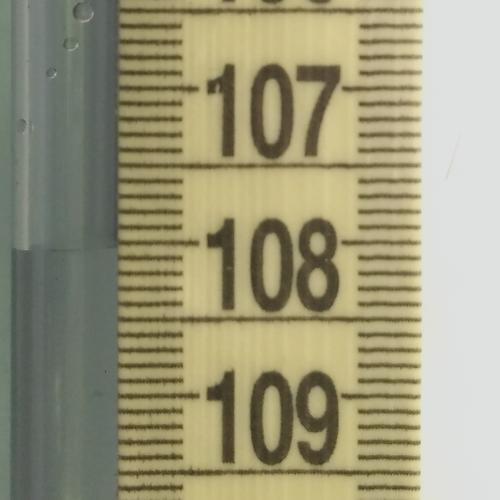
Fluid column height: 108.0 cm